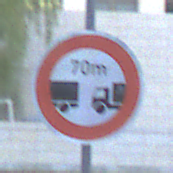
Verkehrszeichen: VerbotUnterschreitenMindestabstand
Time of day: SunriseSunset
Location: Outdoor (Urban)
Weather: Clear
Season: NotSpecified
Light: Natural